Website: home-depot
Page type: customer-info-address
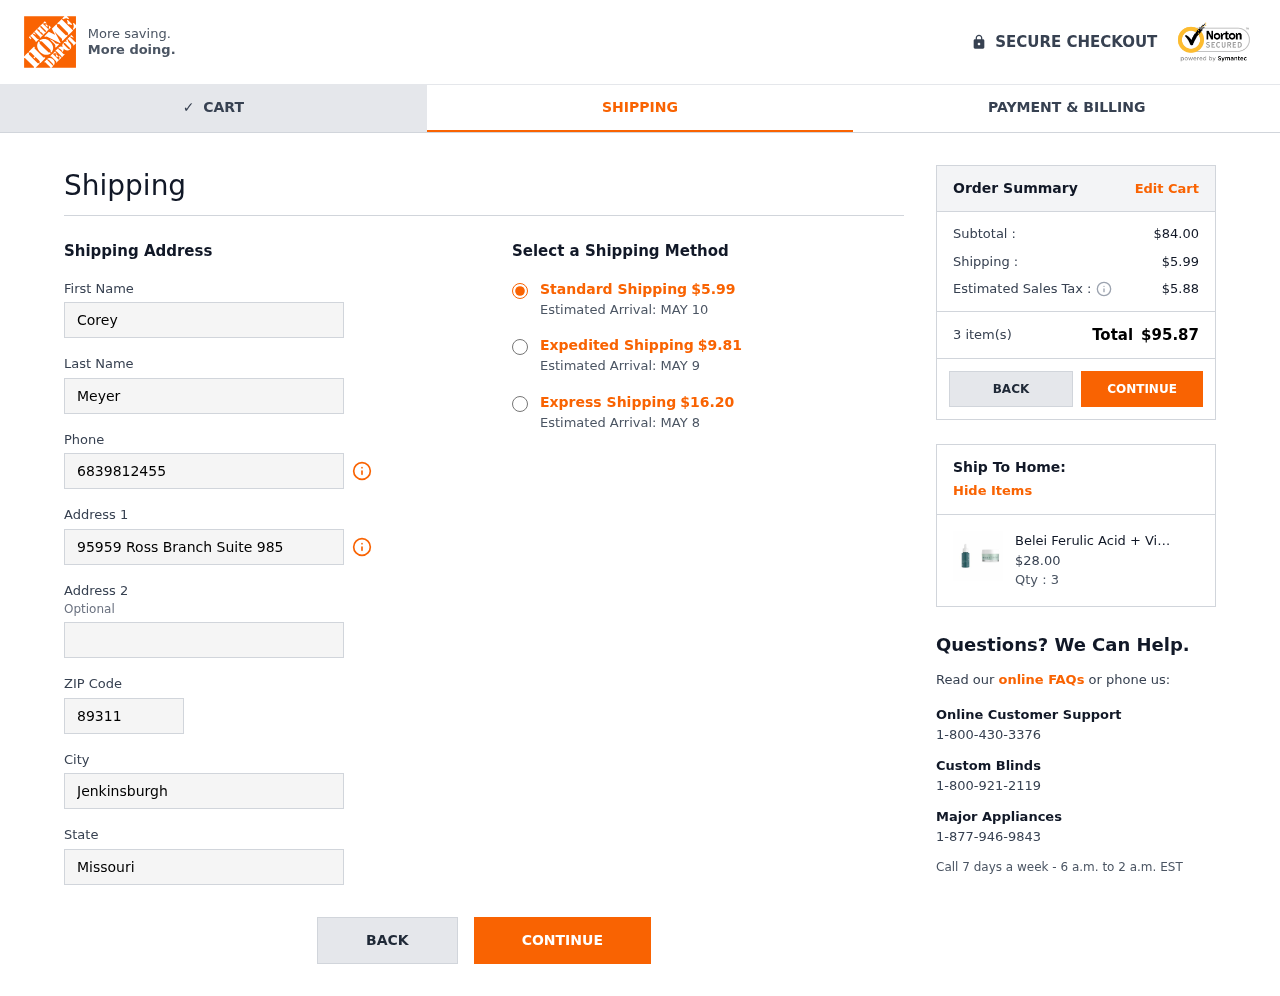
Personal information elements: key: PII_CITY
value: Jenkinsburgh
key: PII_FIRSTNAME
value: Corey
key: PII_LASTNAME
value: Meyer
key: PII_PHONE
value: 6839812455
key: PII_POSTCODE
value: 89311
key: PII_STATE
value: Missouri
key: PII_STREET
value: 95959 Ross Branch Suite 985
Product elements: key: PRODUCT1_NAME
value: Belei Ferulic Acid + Vitamins C and E Serum, Fragrance Free, Paraben Free, 1 Fluid Ounce (30 mL) & T
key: PRODUCT1_PRICE
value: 28
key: PRODUCT1_QUANTITY
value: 3
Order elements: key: ORDER_SHIPPING_COST
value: $5.99
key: ORDER_DELIVERY_DATE
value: Estimated Arrival: MAY 10
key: ORDER_SHIPPING_COST_EXPEDITED
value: $9.81
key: ORDER_DELIVERY_DATE_EXPEDITED
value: Estimated Arrival: MAY 9
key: ORDER_SHIPPING_COST_EXPRESS
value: $16.20
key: ORDER_DELIVERY_DATE_EXPRESS
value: Estimated Arrival: MAY 8
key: ORDER_SUBTOTAL
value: $84.00
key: ORDER_TAX
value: $5.88
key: ORDER_NUM_ITEMS
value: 3 item(s)
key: ORDER_TOTAL
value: $95.87